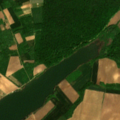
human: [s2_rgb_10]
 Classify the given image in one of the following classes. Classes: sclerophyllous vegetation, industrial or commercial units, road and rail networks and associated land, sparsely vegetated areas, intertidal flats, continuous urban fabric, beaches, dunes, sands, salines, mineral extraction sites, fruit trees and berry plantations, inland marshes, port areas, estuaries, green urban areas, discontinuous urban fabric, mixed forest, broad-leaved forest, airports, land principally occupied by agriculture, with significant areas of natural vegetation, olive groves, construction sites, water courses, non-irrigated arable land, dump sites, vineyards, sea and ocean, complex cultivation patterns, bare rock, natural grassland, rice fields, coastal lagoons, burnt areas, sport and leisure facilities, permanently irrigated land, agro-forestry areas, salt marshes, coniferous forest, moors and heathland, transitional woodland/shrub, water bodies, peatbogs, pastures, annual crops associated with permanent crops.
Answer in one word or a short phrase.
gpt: non-irrigated arable land, land principally occupied by agriculture, with significant areas of natural vegetation, broad-leaved forest, water bodies